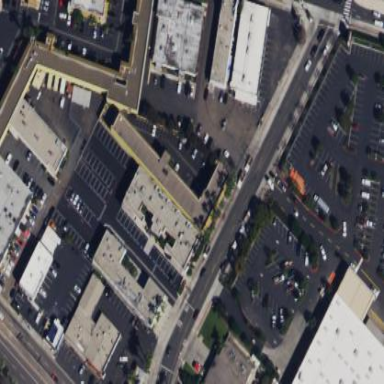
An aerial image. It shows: Commercial building.